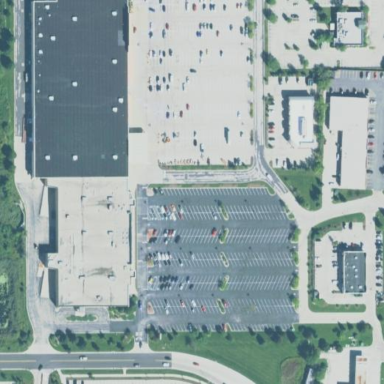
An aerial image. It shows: Retail area.